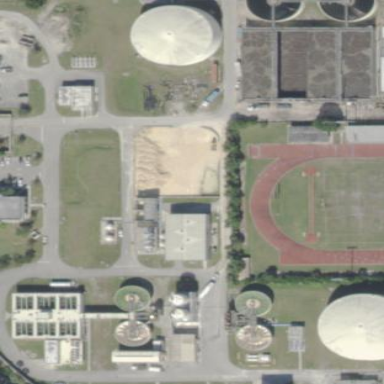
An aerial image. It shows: Wastewater plant.